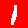
Digit: 1